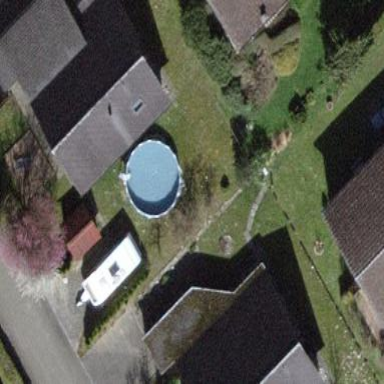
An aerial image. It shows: Simple and straightforward house.